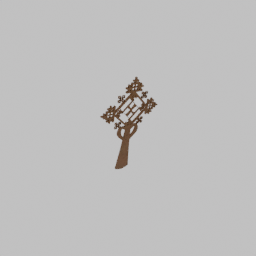
Label: decoration